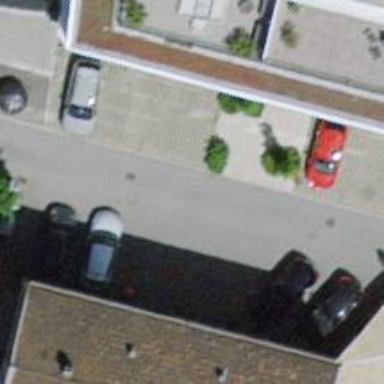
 but there is opposite lane cycleway on the left."